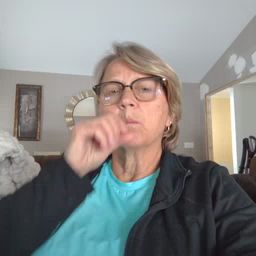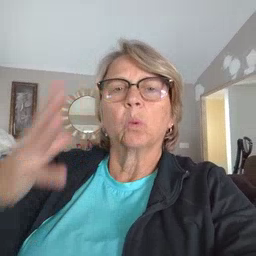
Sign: balloon